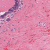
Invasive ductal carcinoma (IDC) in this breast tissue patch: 0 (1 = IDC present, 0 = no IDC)